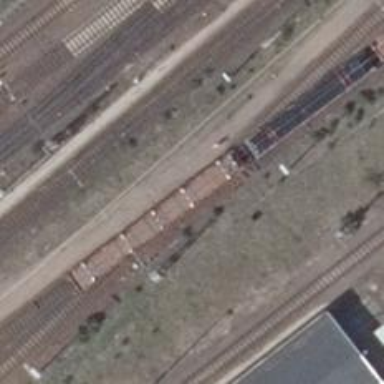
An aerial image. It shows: Railway switch.